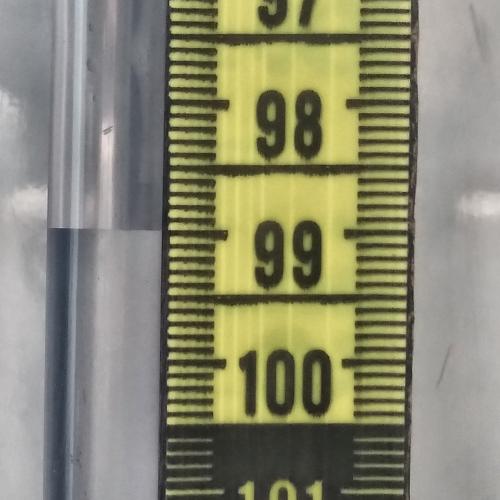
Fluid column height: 99.0 cm